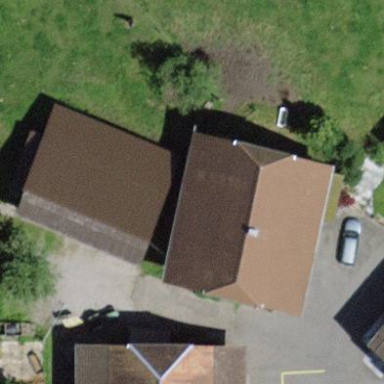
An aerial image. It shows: Barn.